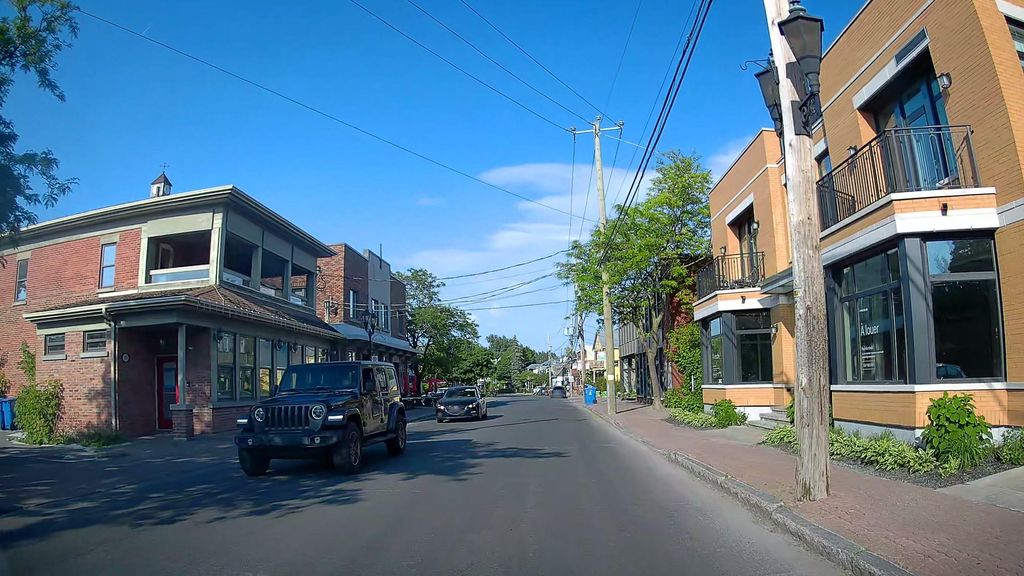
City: montreal